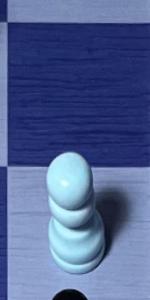
Label: Pawn_White